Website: bh-photo
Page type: billing-address
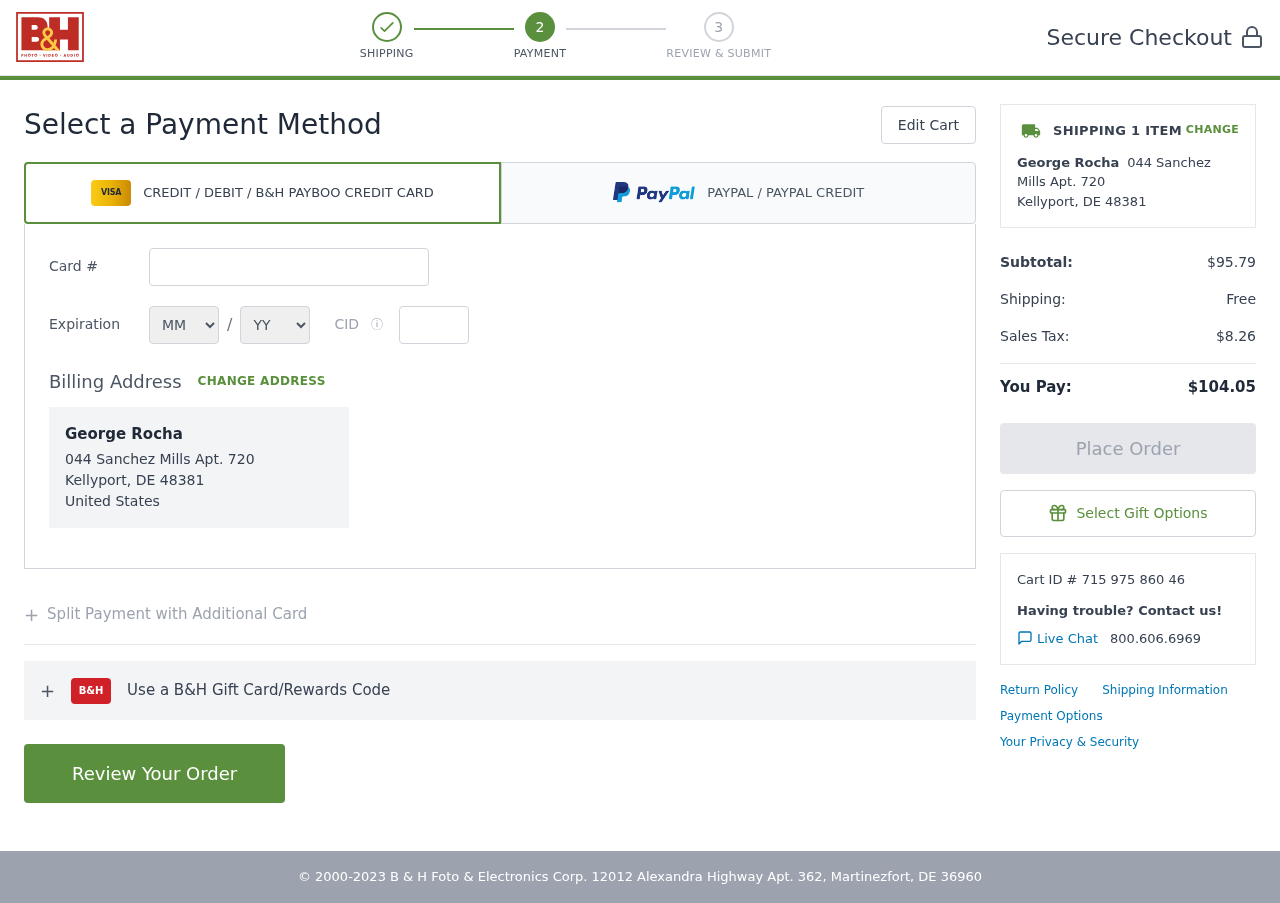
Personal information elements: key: PII_CARD_CVV
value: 943
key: PII_CARD_EXPIRY_MONTH
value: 12
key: PII_CARD_EXPIRY_YEAR
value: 26
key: PII_CARD_NUMBER
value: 2298 3810 2939 0672
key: PII_CITY_STATE_ZIP
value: Kellyport, DE 48381
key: PII_COUNTRY
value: United States
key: PII_FULLNAME
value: George Rocha
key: PII_STREET
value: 044 Sanchez Mills Apt. 720
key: PII_FULLNAME2
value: George Rocha
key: PII_STREET2
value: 044 Sanchez Mills Apt. 720
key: PII_CITY_STATE_ZIP2
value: Kellyport, DE 48381
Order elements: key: ORDER_NUM_ITEMS
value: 1
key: ORDER_SUBTOTAL
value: $95.79
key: ORDER_SHIPPING_COST
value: Free
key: ORDER_TAX
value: $8.26
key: ORDER_TOTAL
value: $104.05
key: ORDER_ID
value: Cart ID # 715 975 860 46